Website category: jobs
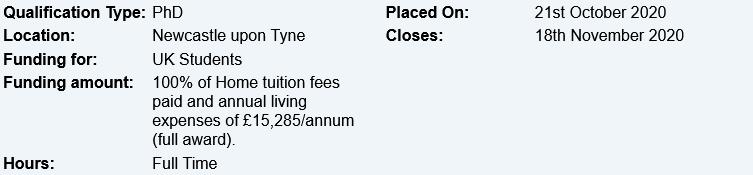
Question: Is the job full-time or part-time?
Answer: Full Time

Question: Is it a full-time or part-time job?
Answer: Full Time

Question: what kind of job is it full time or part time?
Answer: Full Time

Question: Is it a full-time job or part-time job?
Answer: Full Time

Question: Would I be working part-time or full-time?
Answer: Full Time

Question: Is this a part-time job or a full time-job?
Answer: Full Time

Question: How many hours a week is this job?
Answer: Full Time

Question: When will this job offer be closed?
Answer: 18th November 2020

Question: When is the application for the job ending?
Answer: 18th November 2020

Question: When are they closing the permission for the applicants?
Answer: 18th November 2020

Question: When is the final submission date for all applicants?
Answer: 18th November 2020

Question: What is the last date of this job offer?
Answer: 18th November 2020

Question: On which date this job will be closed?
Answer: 18th November 2020

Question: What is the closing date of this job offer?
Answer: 18th November 2020

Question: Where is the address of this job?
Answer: Newcastle upon Tyne

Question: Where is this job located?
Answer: Newcastle upon Tyne

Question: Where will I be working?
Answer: Newcastle upon Tyne

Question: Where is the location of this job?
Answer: Newcastle upon Tyne

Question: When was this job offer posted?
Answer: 21st October 2020

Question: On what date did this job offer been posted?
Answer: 21st October 2020